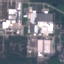
Land use / land cover: Industrial